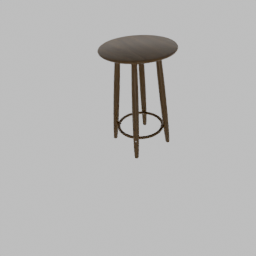
Label: furniture